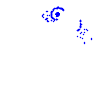
Particle: kaon